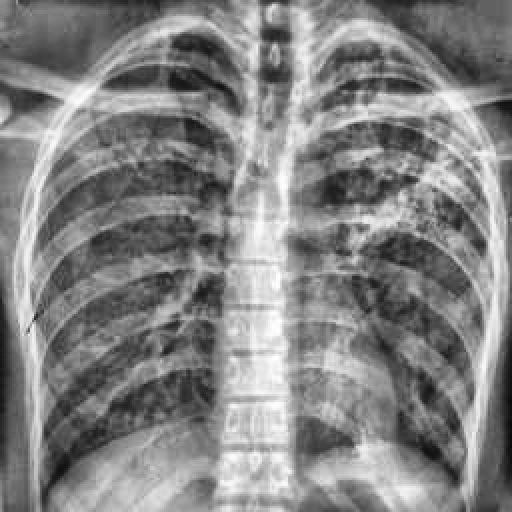
Finding: TUBERCULOSIS